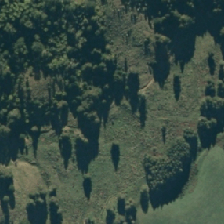
Land cover: indigenous_forest